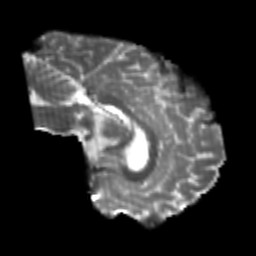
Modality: T2w
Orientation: sagittal
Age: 24
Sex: male
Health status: healthy
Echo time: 0.074 s